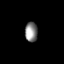
Tissue: prostate
Cell type: Fibroblasts
Senescence score: 0.7744
Nuclear area (px): 243
Mean DAPI intensity: 136.35